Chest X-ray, AP view. Patient: 24 years old, sex M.
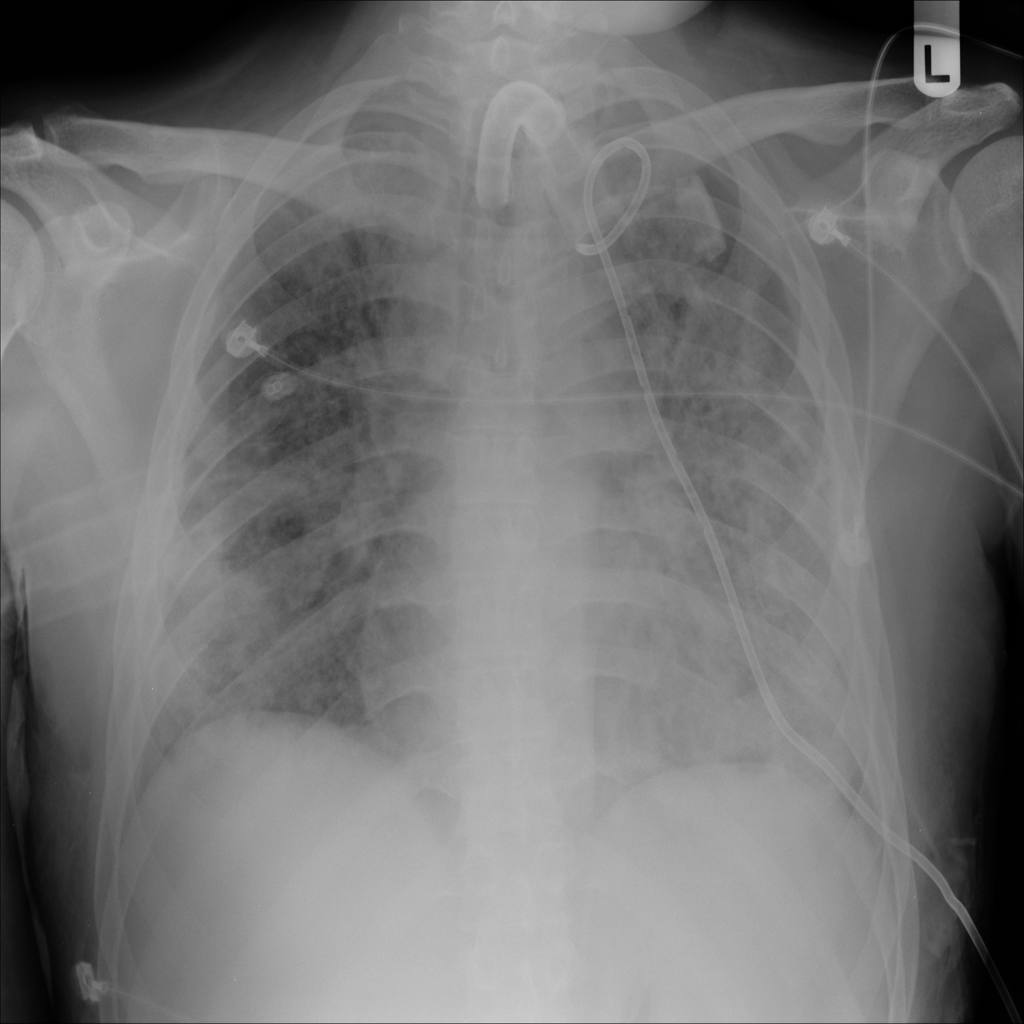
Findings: No Finding